Question: I'm trying to highlight a line in my RichTextBox. My attempt was to get the line's position in the text and then create a TextRange representing 'text.Substring(offset, word.Length)'. But somehow the RichTextBox only highlights the last 2 characters of the previous line and some characters of the actual line or just parts of the actual line. My current approach is this one:
'''
public void SelectLine(string text)
{
int i = new TextRange(editor.Document.ContentStart, editor.Document.ContentEnd).Text.IndexOf(text);
TextPointer start = editor.Document.ContentStart.GetPositionAtOffset(i);
TextPointer end = start.GetPositionAtOffset(text.Length);
TextRange r = new TextRange(start, end);
if (r != null)
{
r.ApplyPropertyValue(TextElement.BackgroundProperty, Brushes.Red);
r.ApplyPropertyValue(TextElement.ForegroundProperty, Brushes.White);
}
}
'''
And this is how it looks like when I try to select the second line:

Do you have any idea, why this is happening?
My current approach includes a WPF RichTextBox.
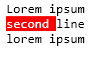
Answer: After searching a lot, I finally came around with this solution. I iterate through the document's blocks whilst counting to the given line.
I don't care, whether the whole paragraph or just the line is highlighted, because I wrote a small code editor, which should show the error and highlight it in the given source. This is my highlighting code:
'''
public void SelectLine(int line)
{
int c = 0;
TextRange r;
foreach (var item in editor.Document.Blocks)
{
if (line == c)
{
r = new TextRange(item.ContentStart, item.ContentEnd);
if (r.Text.Trim().Equals(""))
{
continue;
}
r.ApplyPropertyValue(TextElement.BackgroundProperty, Brushes.Red);
r.ApplyPropertyValue(TextElement.ForegroundProperty, Brushes.White);
return;
}
c++;
}
}
'''
It iterates through the document's blocks and checks, whether the given block is empty. If so, then the next block will be looked into.